Question: I need to write the name of logged user in some fields of my model (I've got a parent document and some embedded documents)
I've injected security context in my admin class
'''
calls:
- [ setTranslationDomain, [QMAdminBundle]]
- [ setSecurityContext, [@security.context]]
'''
then I wrote my setSecurityContext
'''
public function setSecurityContext($securityContext) {
$this->securityContext = $securityContext;
}
public function getSecurityContext() {
return $this->securityContext;
}
public function prePersist($appunto) {
$user = $this->getSecurityContext()->getToken()->getUser();
$appunto->setOperatore($user->getUsername());
}
'''
Unfortunately it doesn't write the user... maybe this happens because I've got a parent document (where I don't need to write the user) and some embedded documents (where I want to write the user) that I show in the parent form (please see image)?
I use fosuserbundle, and a bundle that (easy-)extends sonata user: I have to use them to get the user?
Do you have any suggestions to solve this issue?
Thanks a lot

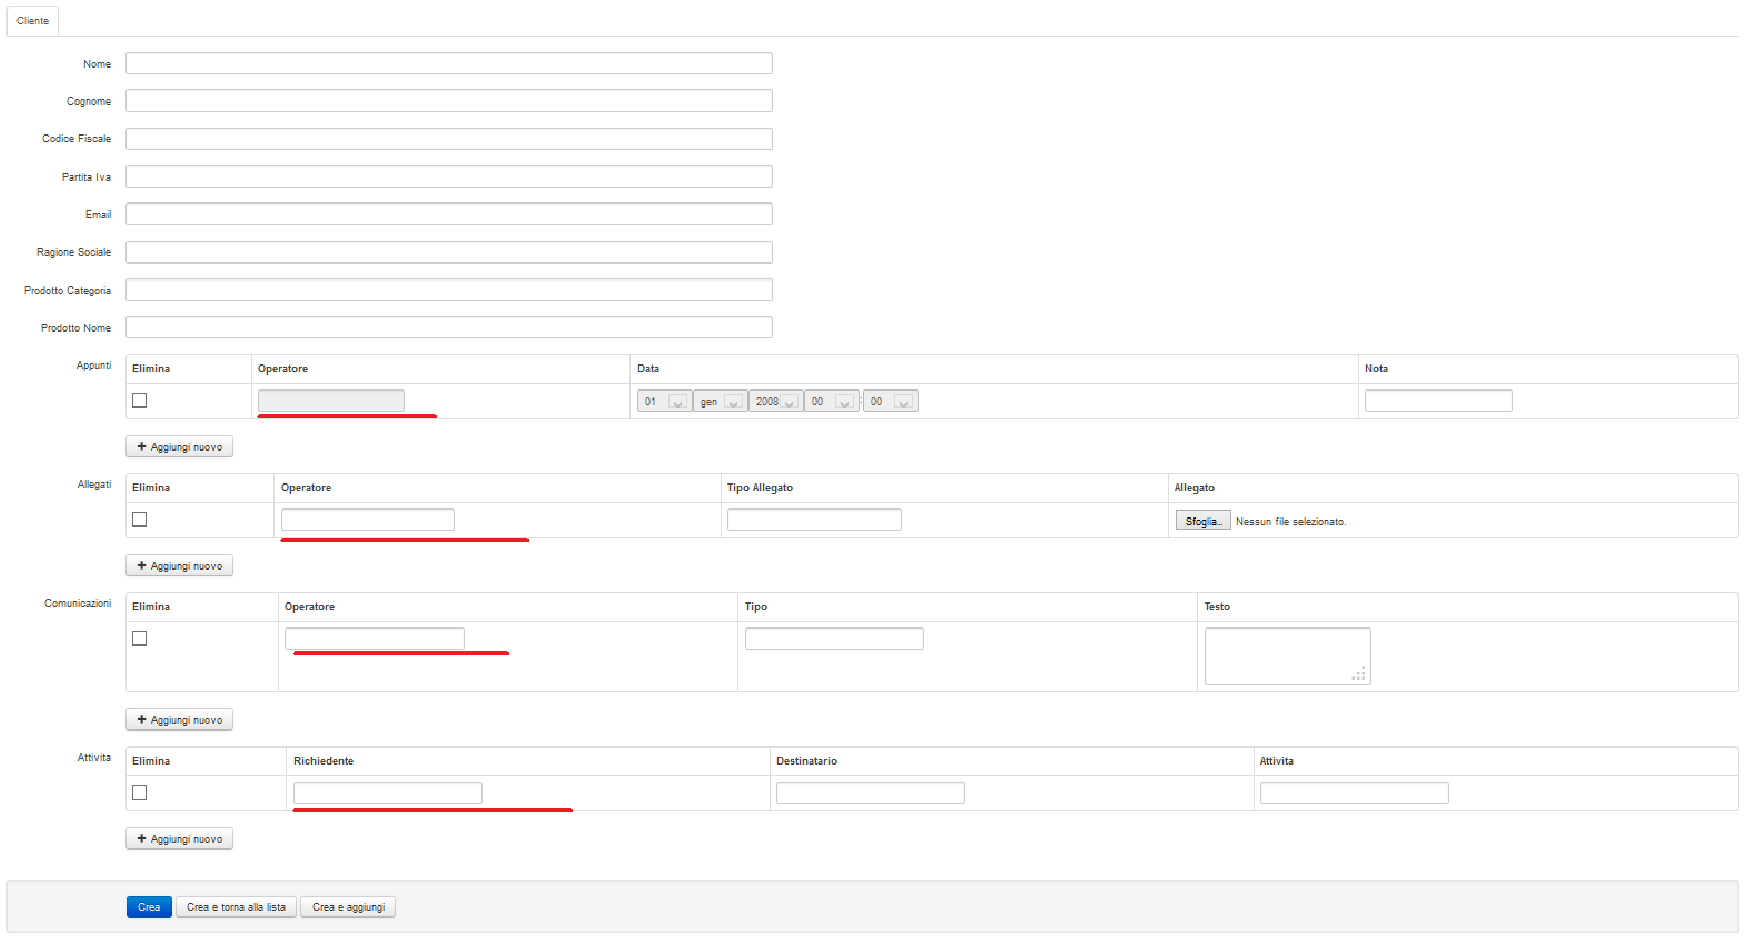
Answer: If you write
'''
$appunto->setOperatore($user->getUsername());
'''
in the 'prePersist' function, it'll save it once you've pressed the save button, right before it's persisted in memory.
Try to set the operator on the appunto object in the '__constructor()' function, and it'll show the username in the 'appunto' object.
Remember that you'll have to set the user for each subobjects
like '$appunto->getSubObject()->setOperatore($user);'